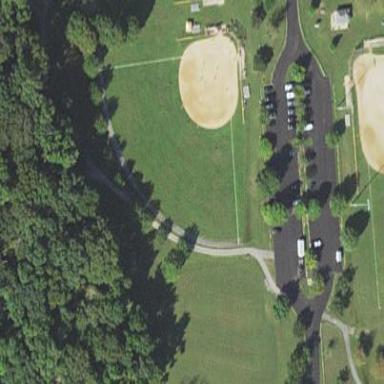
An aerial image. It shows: Baseball pitch for leisure and sports activities.